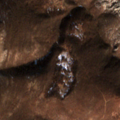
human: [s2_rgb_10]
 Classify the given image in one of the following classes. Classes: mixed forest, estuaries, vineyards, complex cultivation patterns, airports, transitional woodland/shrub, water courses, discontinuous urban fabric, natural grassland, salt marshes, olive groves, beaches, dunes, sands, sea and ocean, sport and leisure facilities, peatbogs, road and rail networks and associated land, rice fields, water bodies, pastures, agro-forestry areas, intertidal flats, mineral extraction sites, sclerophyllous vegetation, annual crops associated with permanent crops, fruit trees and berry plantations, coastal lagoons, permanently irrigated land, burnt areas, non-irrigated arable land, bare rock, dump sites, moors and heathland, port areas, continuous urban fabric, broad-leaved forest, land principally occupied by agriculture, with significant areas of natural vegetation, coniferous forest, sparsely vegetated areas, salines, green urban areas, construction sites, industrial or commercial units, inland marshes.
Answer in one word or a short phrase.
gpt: broad-leaved forest, natural grassland, transitional woodland/shrub